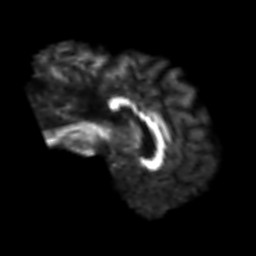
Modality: FA
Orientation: sagittal
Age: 55
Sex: male
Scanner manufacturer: siemens
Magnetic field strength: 3 T
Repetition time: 3.2 s
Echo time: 0.081 s